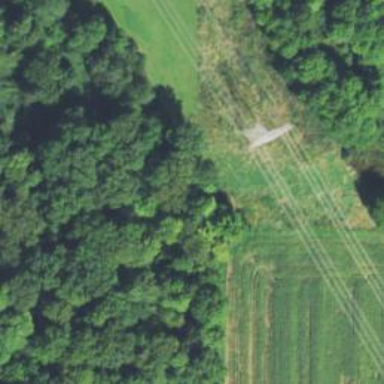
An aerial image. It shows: Lattice structure tower used for power distribution.